Field crop: maize
Growth stage: 2
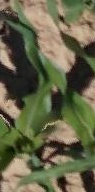
Species: maize